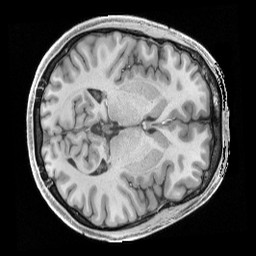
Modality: T1w
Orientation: axial
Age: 24
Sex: male
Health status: healthy
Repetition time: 2.4 s
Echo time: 0.00222 s